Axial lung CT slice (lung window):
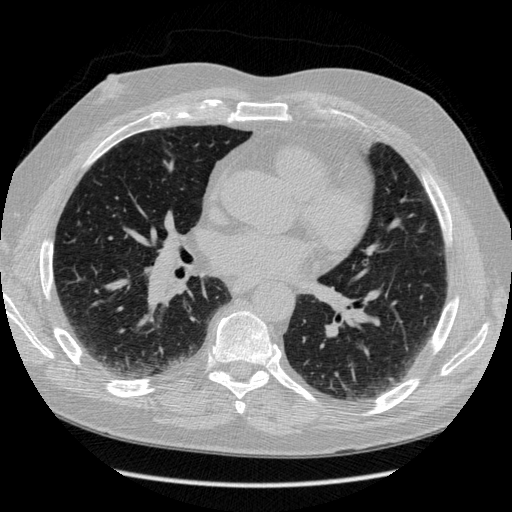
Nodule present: no